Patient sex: M
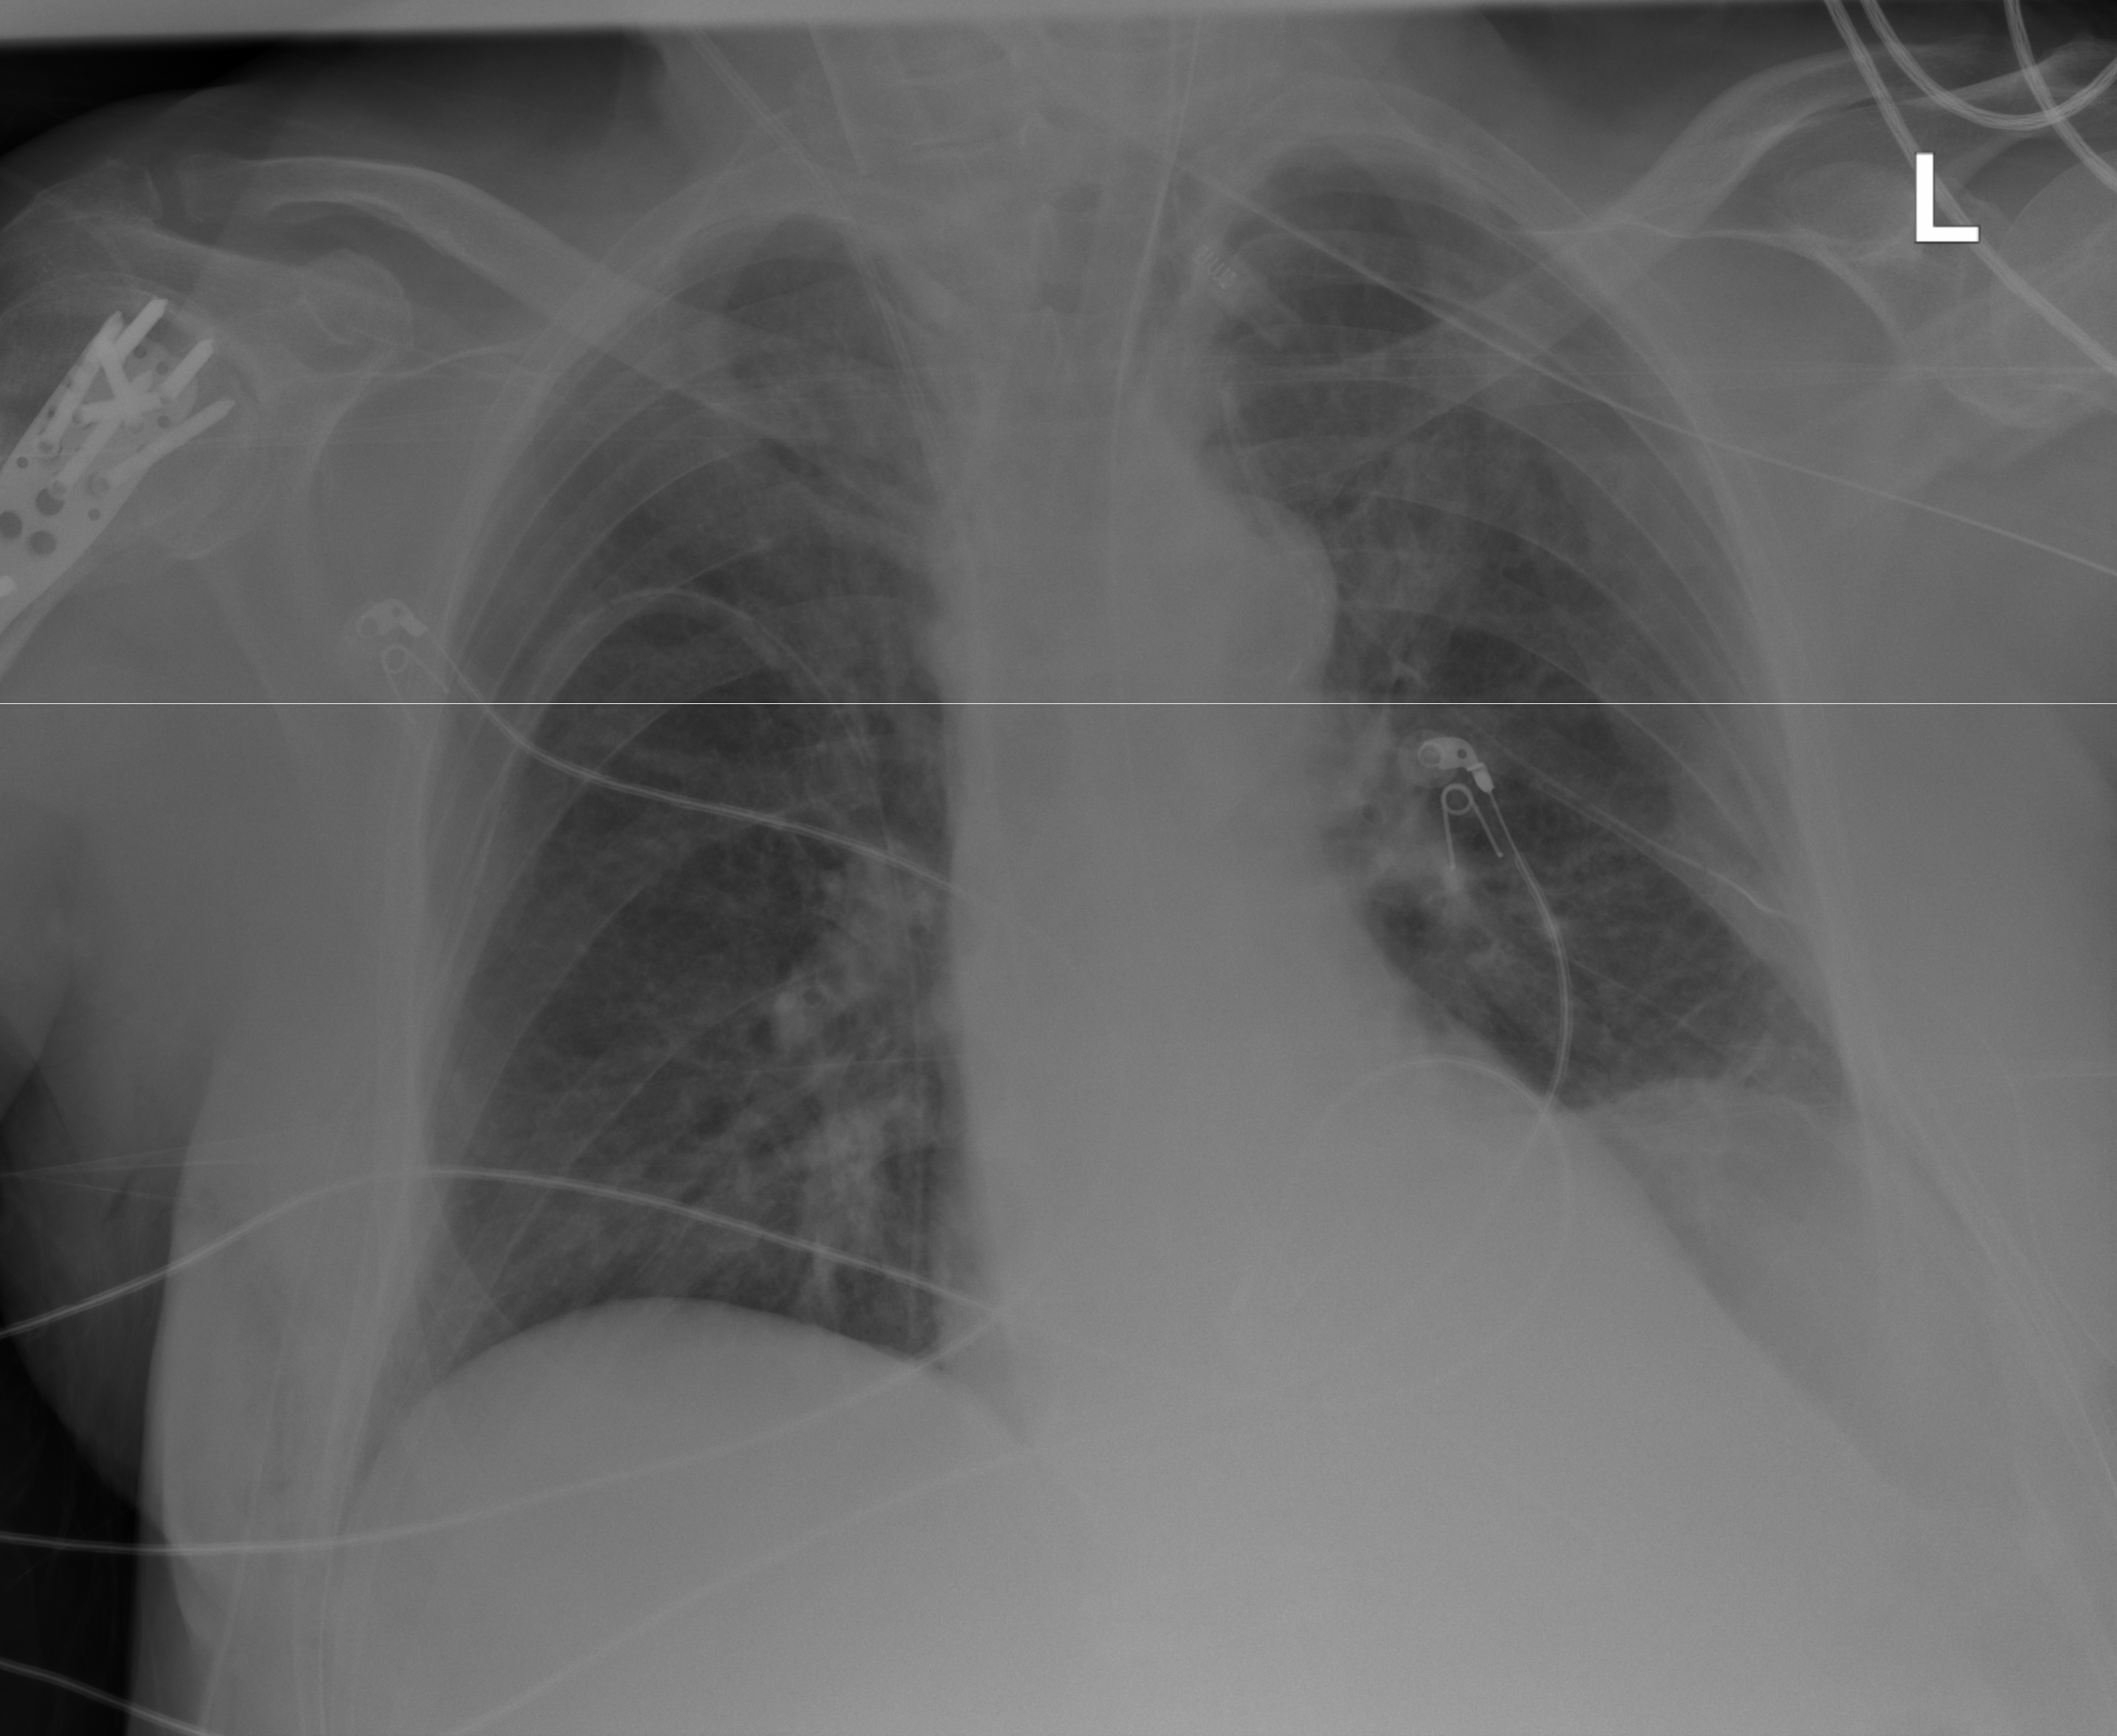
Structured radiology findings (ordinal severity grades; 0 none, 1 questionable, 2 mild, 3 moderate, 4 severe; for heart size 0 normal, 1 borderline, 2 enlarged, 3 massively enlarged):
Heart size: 0
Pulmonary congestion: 0
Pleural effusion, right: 0
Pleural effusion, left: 2
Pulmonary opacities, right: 0
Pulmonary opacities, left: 0
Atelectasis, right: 0
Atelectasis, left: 0